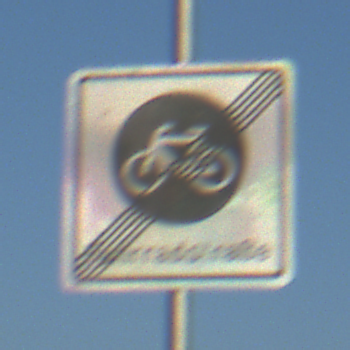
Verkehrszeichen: EndeFahrradstrasse
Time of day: MorningAfternoon
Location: Outdoor (RoadRail)
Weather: Clear
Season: NotSpecified
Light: Natural